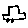
Label: car